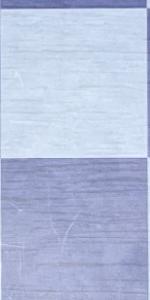
Label: Empty